Question: Ok, I'm getting stumped by the Haskell <URL> library. I've figured out this way to make a log-log line chart of a 'Vector' of values in Kronos Haskell:
'''
import Data.Vector (Vector, (!))
import qualified Data.Vector as V
import Graphics.Rendering.Chart.Easy hiding (Vector)
logLogChart name points = toRenderable $ execEC $ plot chart
where chart = line name [V.toList $ V.imap makePoint points]
makePoint x y = (LogValue (fromIntegral (x+1)), LogValue y)
'''
This certainly does render a reasonable log-log line chart, with automatically chosen ranges for the x and y axes based on the data. One example (as rendered in Kronos Haskell):

The problem is that I have a specialized application where I need these two things:
1. The range of the two axes needs to be the same. (Since my x-axis is 1-based indices into a Vector, this could be simplified to have the range of the y-axis determined by that of the x-axis.)
2. The dimensions of the rendered chart should be square, not rectangular as in the example above.
I tried looking through the documentation for the library, but it's just got me completely stumped. Any pointers?
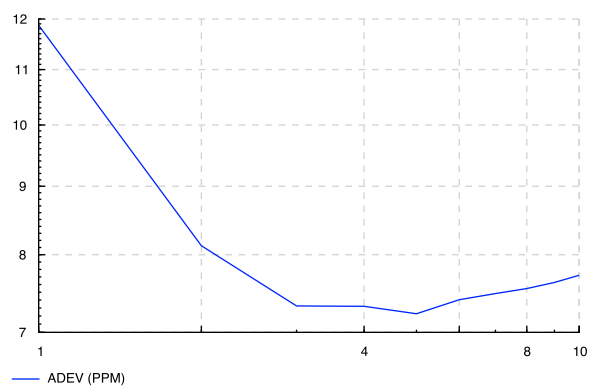
Answer: This will do but could be vastly improved (not least by removing the unsafePerformIO).
'''
{-# OPTIONS_GHC -Wall #-}
{-# OPTIONS_GHC -fno-warn-name-shadowing #-}
{-# OPTIONS_GHC -fno-warn-type-defaults #-}
{-# OPTIONS_GHC -fno-warn-unused-do-bind #-}
{-# OPTIONS_GHC -fno-warn-missing-methods #-}
{-# OPTIONS_GHC -fno-warn-orphans #-}
import Graphics.Rendering.Chart hiding ( translate )
import Graphics.Rendering.Chart.Backend.Diagrams
import Diagrams.Backend.Cairo.CmdLine
import Diagrams.Prelude hiding ( render, Renderable )
import Data.Default.Class
import Diagrams.Backend.CmdLine
import System.IO.Unsafe
pointVals :: [(Double, Double)]
pointVals = map (\(x,y) -> (log x, log y)) [(1,10), (10, 100), (100, 1000)]
dataPts :: PlotPoints Double Double
dataPts = plot_points_style .~ filledCircles 2 (opaque red)
$ plot_points_values .~ pointVals
$ plot_points_title .~ "Data points"
$ def
layout :: Layout Double Double
layout = layout_title .~ "Log vs Log"
$ layout_y_axis . laxis_generate .~ scaledAxis def (0,10)
$ layout_x_axis . laxis_generate .~ scaledAxis def (0,10)
$ layout_plots .~ [toPlot dataPts]
$ def
myChart :: Renderable ()
myChart = toRenderable layout
denv :: DEnv
denv = unsafePerformIO $ defaultEnv vectorAlignmentFns 500 500
displayHeader :: FilePath -> Diagram B R2 -> IO ()
displayHeader fn =
mainRender ( DiagramOpts (Just 900) (Just 700) fn
, DiagramLoopOpts False Nothing 0
)
myDiagram :: Diagram Cairo R2
myDiagram = fst $ runBackend denv (render myChart (500, 500))
main :: IO ()
main = displayHeader "LogChart.png" myDiagram
'''